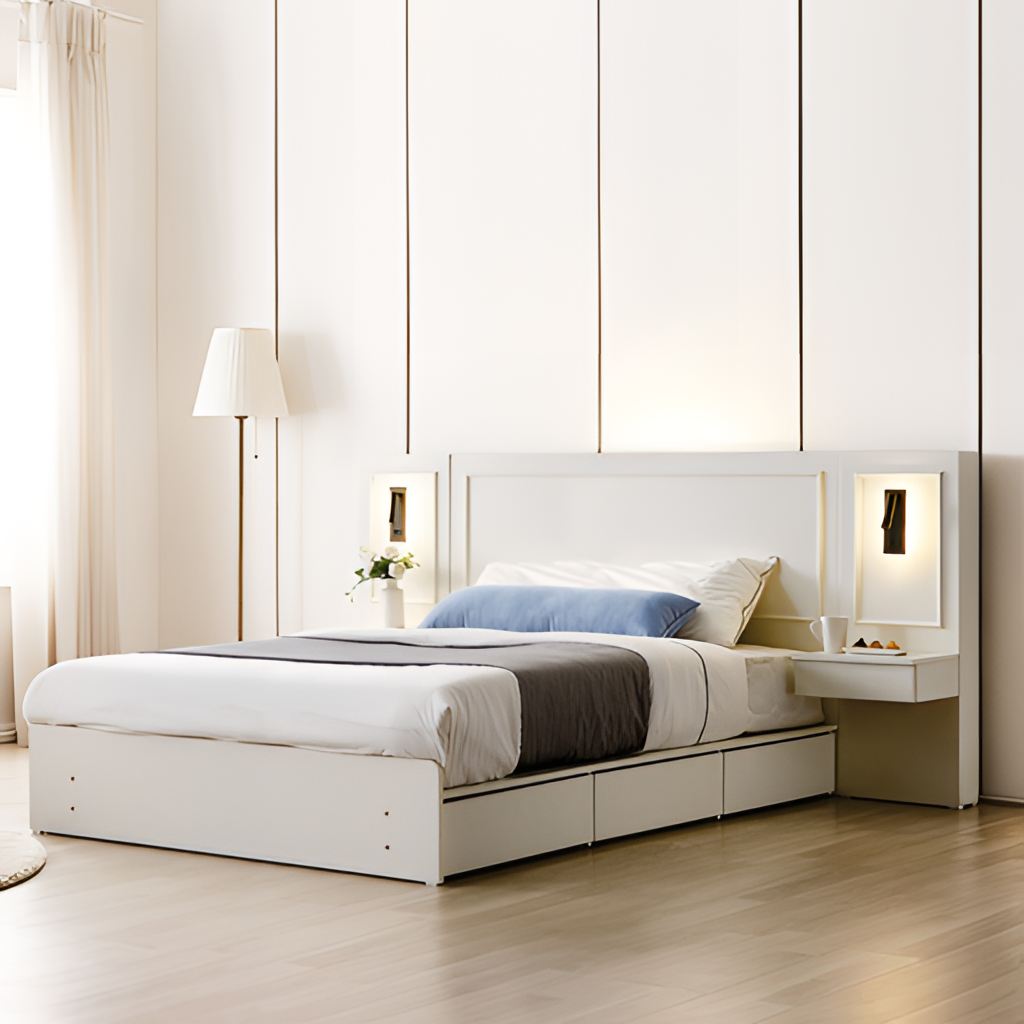
bedroom, white wood backlit headboard bed, modern, wood flooring, with plank pattern, white paint wallpaper, with vertical striped pattern